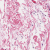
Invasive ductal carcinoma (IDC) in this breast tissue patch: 1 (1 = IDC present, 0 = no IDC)